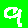
Digit: 9